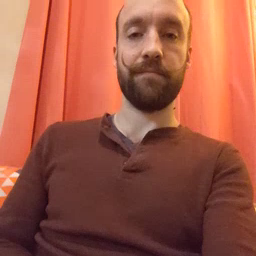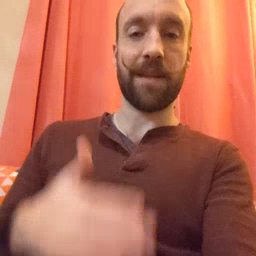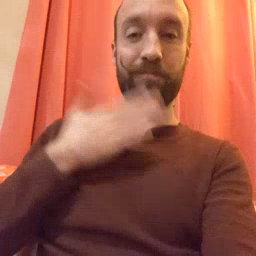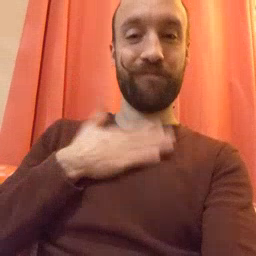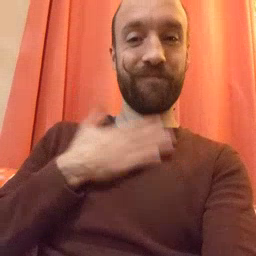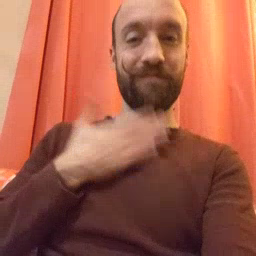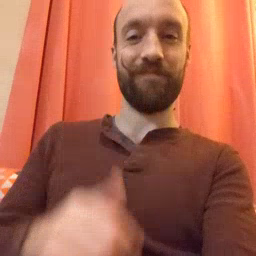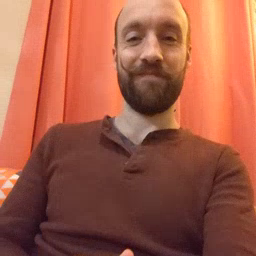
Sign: happy